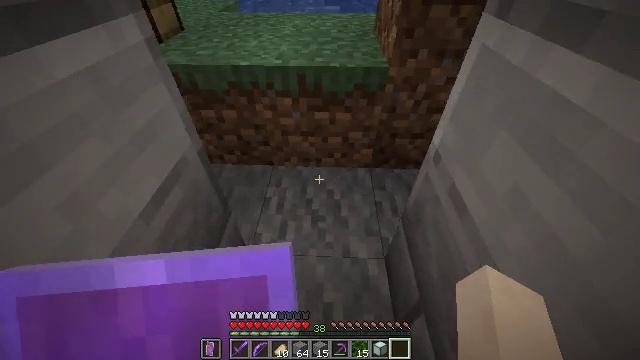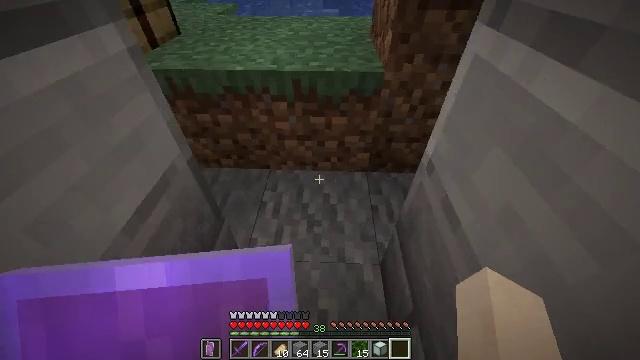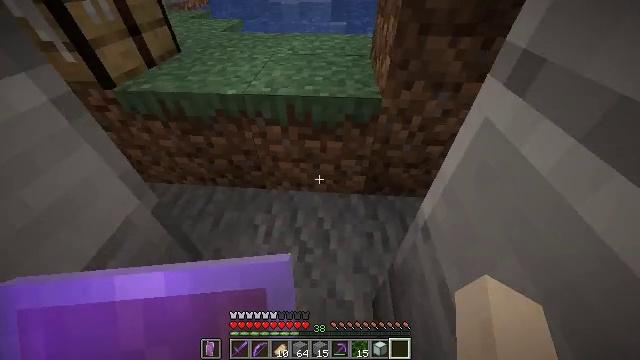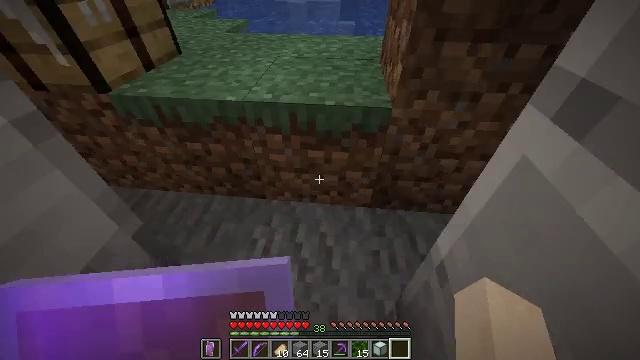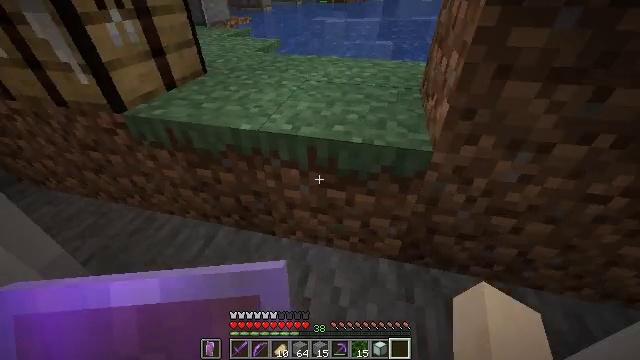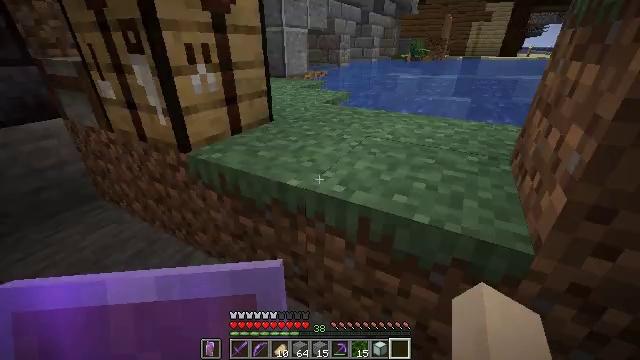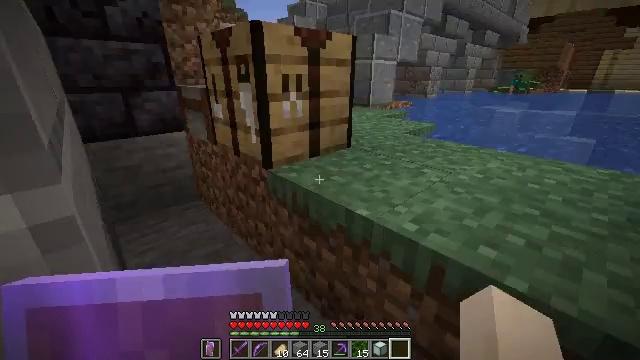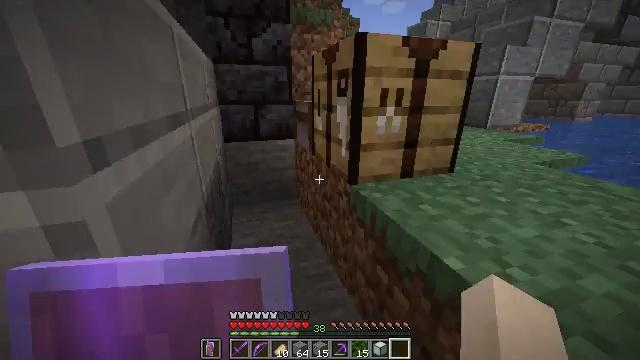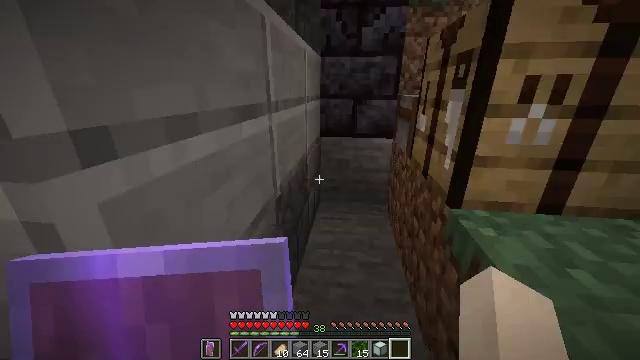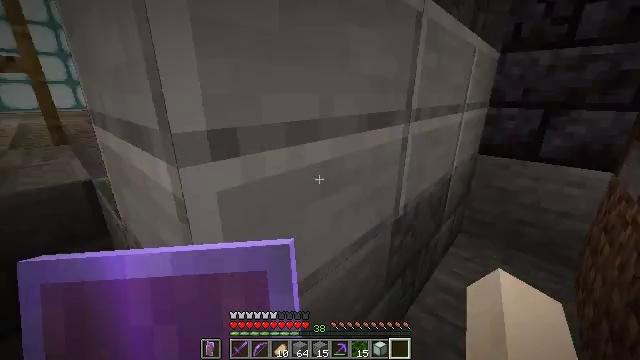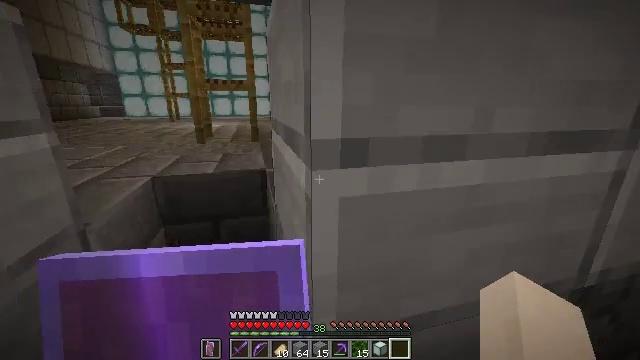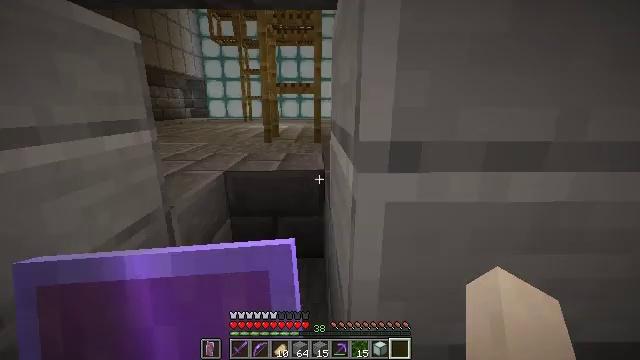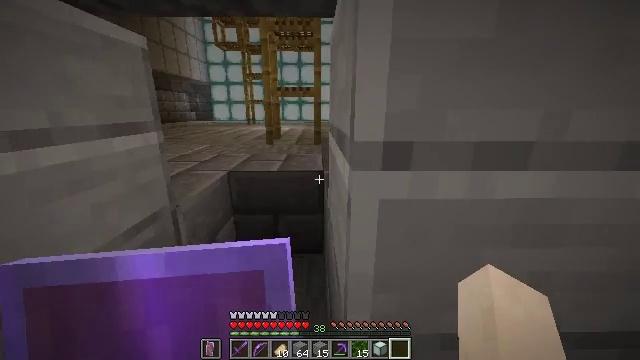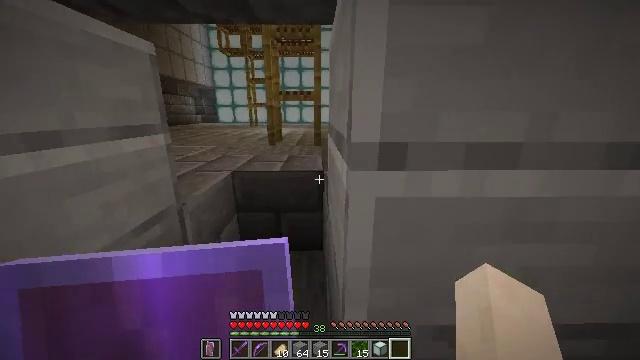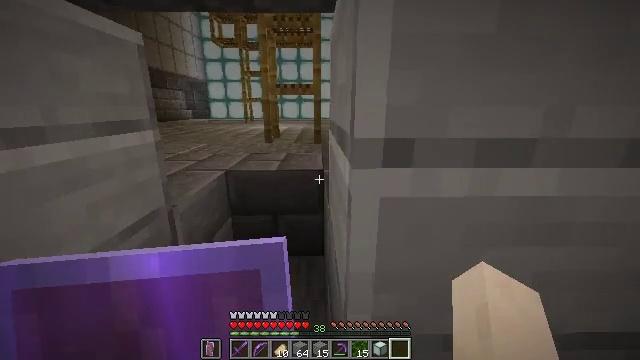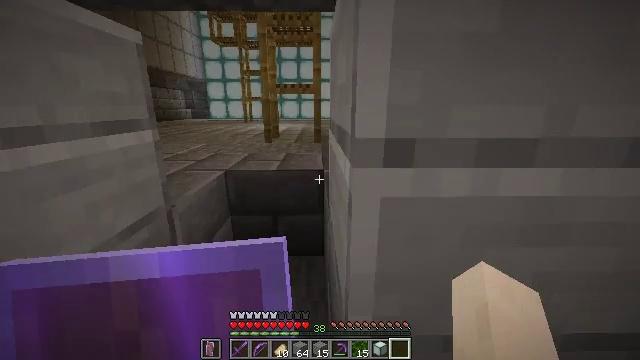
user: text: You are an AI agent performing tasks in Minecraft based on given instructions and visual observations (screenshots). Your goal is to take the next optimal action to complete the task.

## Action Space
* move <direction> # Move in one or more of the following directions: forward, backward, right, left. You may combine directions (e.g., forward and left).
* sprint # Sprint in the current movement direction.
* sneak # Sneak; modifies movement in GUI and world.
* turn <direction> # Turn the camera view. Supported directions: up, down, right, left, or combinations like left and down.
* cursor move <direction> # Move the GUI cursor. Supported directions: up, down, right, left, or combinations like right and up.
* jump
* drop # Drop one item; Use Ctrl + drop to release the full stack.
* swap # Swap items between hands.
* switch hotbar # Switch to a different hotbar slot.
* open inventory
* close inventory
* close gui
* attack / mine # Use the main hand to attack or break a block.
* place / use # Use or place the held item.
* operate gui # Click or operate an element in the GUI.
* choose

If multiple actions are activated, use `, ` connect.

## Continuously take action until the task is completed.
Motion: motion action
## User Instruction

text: Craft polished blackstone stairs.
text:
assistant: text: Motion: move forward and move right, sprint
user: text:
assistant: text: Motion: move forward and move right, sprint, turn left
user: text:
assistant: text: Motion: move forward and move right, sprint, turn left
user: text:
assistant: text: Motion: move forward, sprint, turn left and up
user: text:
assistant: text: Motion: move forward, turn left and up
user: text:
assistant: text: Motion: move forward, turn left and up
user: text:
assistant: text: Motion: move forward, turn left and up
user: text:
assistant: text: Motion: turn left
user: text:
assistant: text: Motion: turn left and up
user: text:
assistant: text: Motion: turn left and up
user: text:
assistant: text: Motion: turn left
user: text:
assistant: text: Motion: no_op
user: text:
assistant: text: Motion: no_op
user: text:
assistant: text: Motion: no_op
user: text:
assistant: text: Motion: no_op
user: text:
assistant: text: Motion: no_op
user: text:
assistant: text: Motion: move forward
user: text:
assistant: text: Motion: move forward
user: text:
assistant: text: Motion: move forward
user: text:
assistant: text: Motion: move forward
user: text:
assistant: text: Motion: move forward, turn left and down
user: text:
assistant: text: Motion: move forward, turn left
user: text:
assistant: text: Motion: move forward and move left
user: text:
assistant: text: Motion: move forward and move left
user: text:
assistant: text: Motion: move forward and move left
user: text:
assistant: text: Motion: move forward
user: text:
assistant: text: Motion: move forward
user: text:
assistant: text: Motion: move forward
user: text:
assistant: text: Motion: move forward
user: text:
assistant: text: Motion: move forward